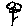
Label: flower